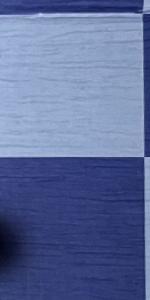
Label: Empty